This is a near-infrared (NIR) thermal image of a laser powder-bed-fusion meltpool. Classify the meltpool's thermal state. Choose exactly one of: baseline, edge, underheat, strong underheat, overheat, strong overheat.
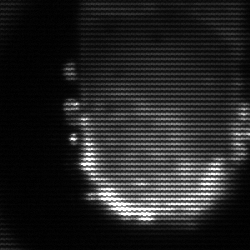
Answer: baseline